Interaction volume radius: 10 \u00c5
Interaction volume height: 35 \u00c5
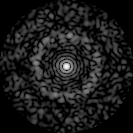
Disorder parameter: 0.8543